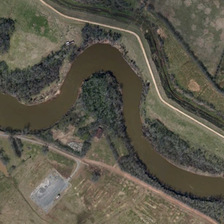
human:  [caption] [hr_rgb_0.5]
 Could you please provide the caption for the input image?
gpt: many green plants are in two sides of a curved river .

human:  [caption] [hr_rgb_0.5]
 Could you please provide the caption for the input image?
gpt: many green plants are in two sides of a curved river .

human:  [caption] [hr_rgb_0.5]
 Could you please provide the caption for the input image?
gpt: many green plants are in two sides of a curved river .

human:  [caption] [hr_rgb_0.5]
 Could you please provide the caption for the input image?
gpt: many green plants are in two sides of a curved river .

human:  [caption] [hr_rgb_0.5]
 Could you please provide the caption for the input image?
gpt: many green plants are in two sides of a curved river .